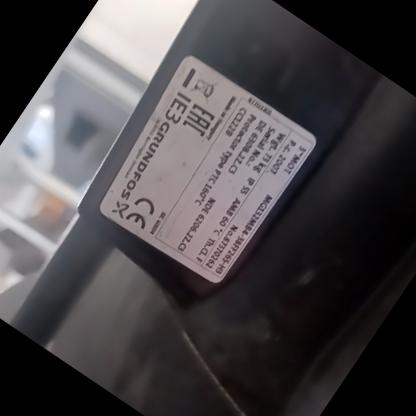
Klasa: tabliczka-znamionowa